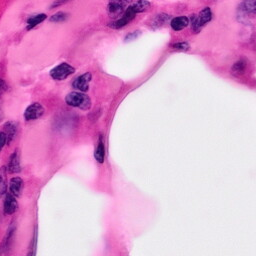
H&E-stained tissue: Pancreatic